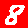
Digit: 8